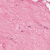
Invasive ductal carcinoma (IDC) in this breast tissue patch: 0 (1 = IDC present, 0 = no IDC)